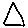
Label: triangle